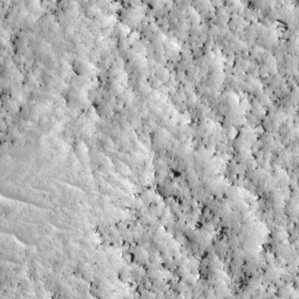
Label: non_frost